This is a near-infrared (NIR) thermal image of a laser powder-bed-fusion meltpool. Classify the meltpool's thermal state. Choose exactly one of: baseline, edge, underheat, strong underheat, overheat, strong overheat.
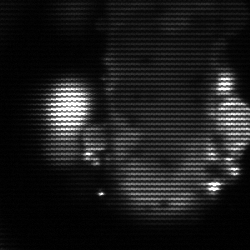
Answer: strong underheat